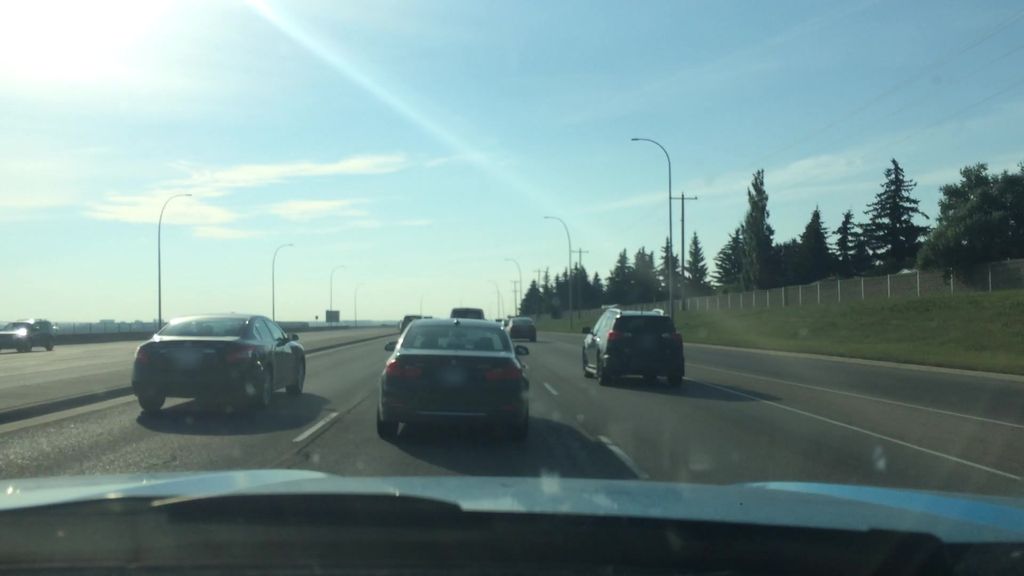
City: calgary